Interaction volume radius: 5 \u00c5
Interaction volume height: 25 \u00c5
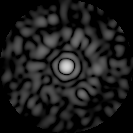
Disorder parameter: 0.8235